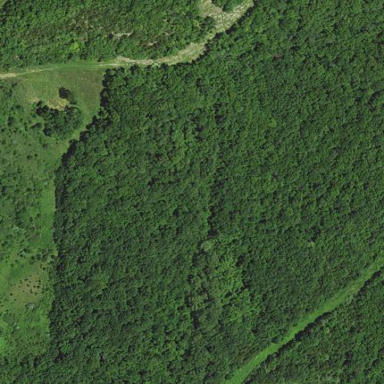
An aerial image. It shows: Deciduous broadleaved woodland.